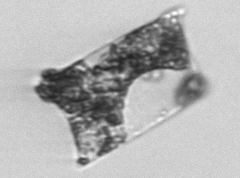
Label: Hemiaulus_membranaceus